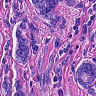
Metastatic tissue present: yes